Field crop: tomato
Growth stage: 2
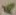
Species: solanum